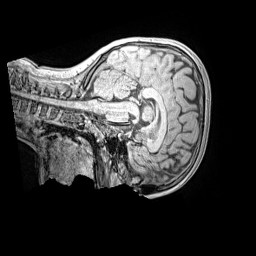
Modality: MP2RAGE
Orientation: sagittal
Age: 12
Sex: female
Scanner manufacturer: siemens
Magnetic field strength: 3 T
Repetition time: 4 s
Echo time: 0.00299 s